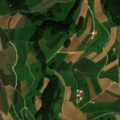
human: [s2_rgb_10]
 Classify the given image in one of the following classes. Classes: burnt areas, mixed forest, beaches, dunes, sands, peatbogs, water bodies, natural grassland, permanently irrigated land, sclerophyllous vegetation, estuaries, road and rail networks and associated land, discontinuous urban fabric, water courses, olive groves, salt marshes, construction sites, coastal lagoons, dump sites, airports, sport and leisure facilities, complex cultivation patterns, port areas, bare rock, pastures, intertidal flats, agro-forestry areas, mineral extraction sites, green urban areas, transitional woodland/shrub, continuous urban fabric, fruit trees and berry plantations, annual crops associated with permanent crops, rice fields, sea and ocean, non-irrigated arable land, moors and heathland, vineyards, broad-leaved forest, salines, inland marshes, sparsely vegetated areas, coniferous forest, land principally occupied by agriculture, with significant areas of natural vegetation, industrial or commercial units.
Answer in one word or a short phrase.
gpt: non-irrigated arable land, broad-leaved forest, mixed forest